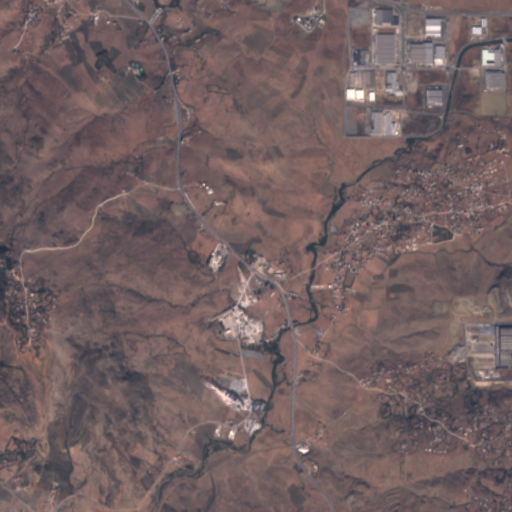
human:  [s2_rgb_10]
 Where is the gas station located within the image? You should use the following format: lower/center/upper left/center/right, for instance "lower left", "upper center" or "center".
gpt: The gas station is located in the center of the image.
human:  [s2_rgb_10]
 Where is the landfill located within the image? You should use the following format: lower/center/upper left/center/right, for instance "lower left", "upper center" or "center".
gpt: There is no landfill in the image.